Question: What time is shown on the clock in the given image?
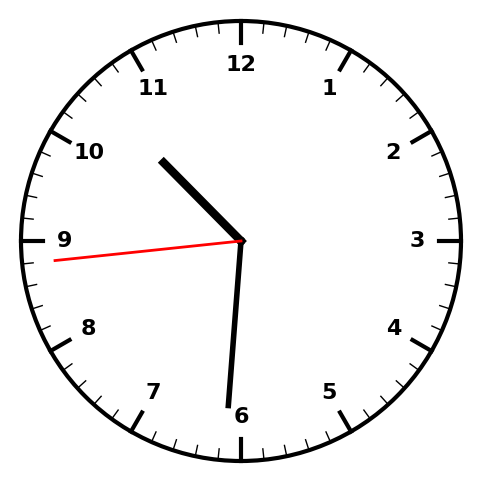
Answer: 10:30:44